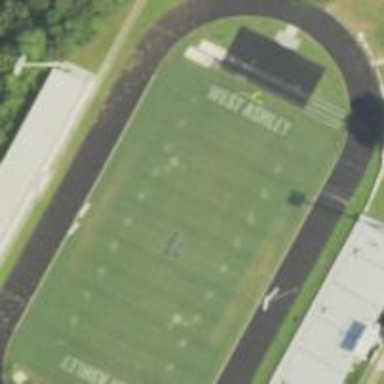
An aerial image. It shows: American football pitch.